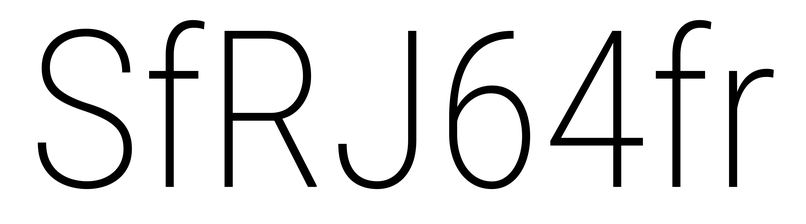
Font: Roboto_Condensed_ExtraLight